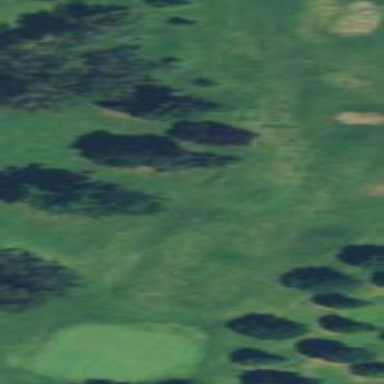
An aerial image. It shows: Well-maintained grassy area designated as golf fairway.